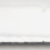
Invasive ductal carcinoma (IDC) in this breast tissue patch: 0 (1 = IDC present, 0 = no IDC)